Aerial crown-view tile of a tropical tree (Barro Colorado Island, Panama), acquired 20250818:
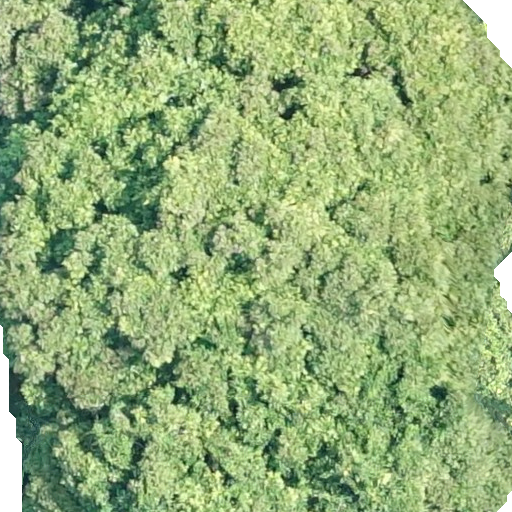
Species: Dipteryx oleifera
GBIF accepted scientific name: Dipteryx oleifera
Crown area: 454.251 m²